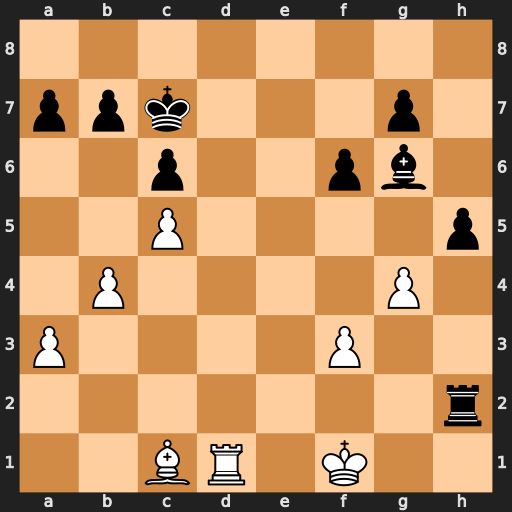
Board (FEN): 8/ppk3p1/2p2pb1/2P4p/1P4P1/P4P2/7r/2BR1K2
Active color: w
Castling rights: -
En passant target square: -
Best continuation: Bf4+ Kc8 Bxh2